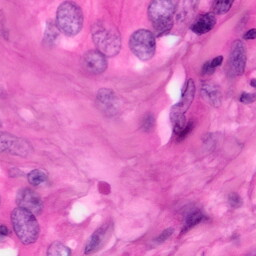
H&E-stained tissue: Pancreatic